Question: how can i build fixed menu like gmail menu. i have tried css, but the div stays in middle, it doesnt come up like the gmail menu does on scroll.
<URL>

i have tried using css property, following is some example code (not real code):
'''
.menu {
position:fixed;
height: 36px;
background-color:#fff;
}
'''
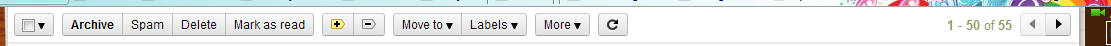
Answer: Position fixed alone is not enough to achieve this effect. Also, 'position:fixed' does not work in IE7 or below, so you'll probably want to have fallback.
You need to use javascript (jQuery makes it easy) to dynamically change the position of the element based upon how far scrolled down the page you are.
Look into '.scrollTop()'
<URL>
'''
var scrollTop = $(window).scrollTop();
'''